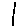
Label: line